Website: crate-barrel
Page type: billing-address
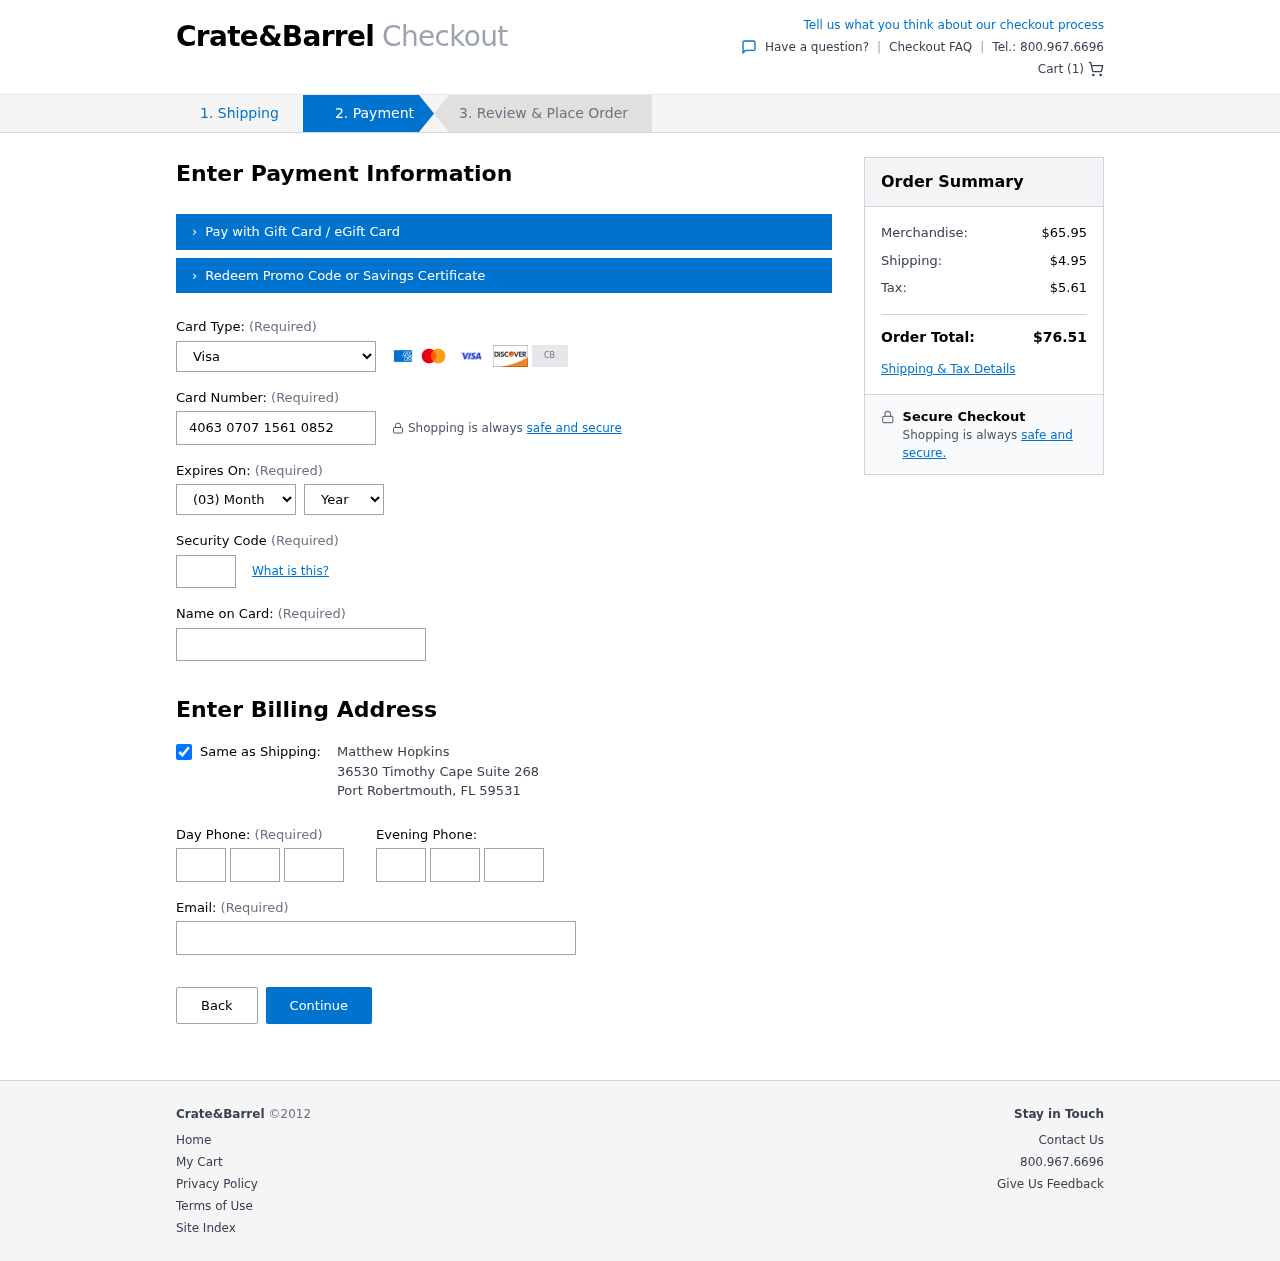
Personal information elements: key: PII_CARD_CVV
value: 838
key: PII_CARD_EXPIRY_MONTH
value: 03
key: PII_CARD_EXPIRY_YEAR
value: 29
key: PII_CARD_NUMBER
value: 4063 0707 1561 0852
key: PII_CARD_TYPE
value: Visa
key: PII_CITY
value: Port Robertmouth
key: PII_EMAIL
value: matthew.hopkins@hotmail.com
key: PII_FULLNAME
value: Matthew Hopkins
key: PII_PHONE_ALT_AREA
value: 893
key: PII_PHONE_ALT_PREFIX
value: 202
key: PII_PHONE_ALT_SUFFIX
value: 2832
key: PII_PHONE_AREA
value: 401
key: PII_PHONE_PREFIX
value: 403
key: PII_PHONE_SUFFIX
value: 4692
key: PII_POSTCODE
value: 59531
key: PII_STATE_ABBR
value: FL
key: PII_STREET
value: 36530 Timothy Cape Suite 268
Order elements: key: ORDER_NUM_ITEMS
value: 1
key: ORDER_SUBTOTAL
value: $65.95
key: ORDER_SHIPPING_COST
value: $4.95
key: ORDER_TAX
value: $5.61
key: ORDER_TOTAL
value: $76.51